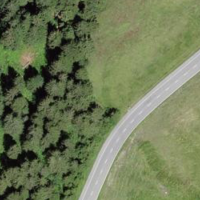
EUNIS habitat code: 25
Species observed at this site:
Campanula barbata